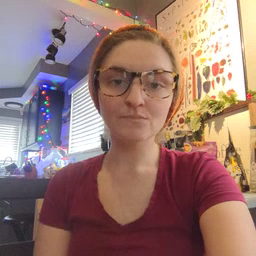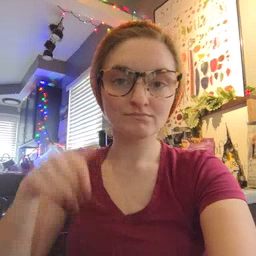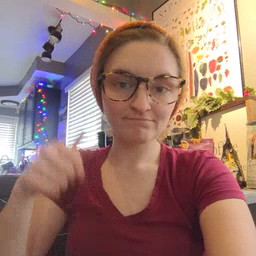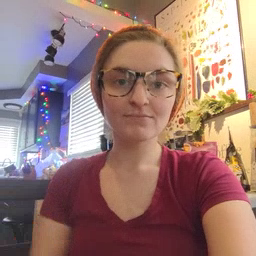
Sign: jeans